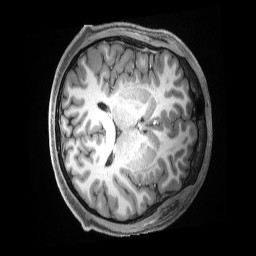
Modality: T1w
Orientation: axial
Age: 21
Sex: male
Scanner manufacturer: siemens
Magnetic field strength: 3 T
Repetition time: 2.5 s
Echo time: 0.00181 s